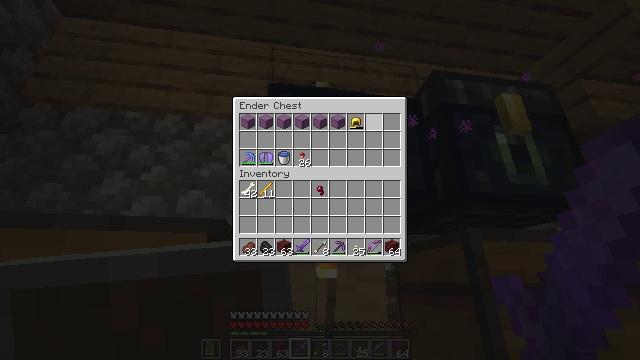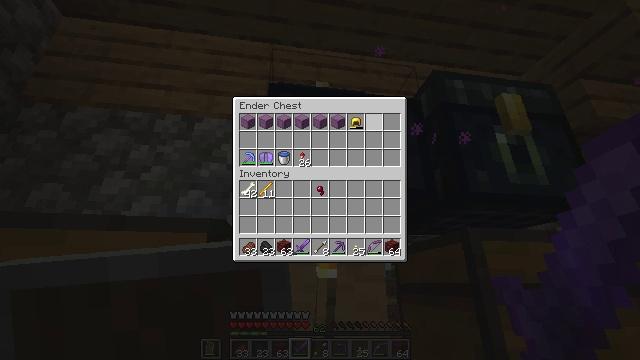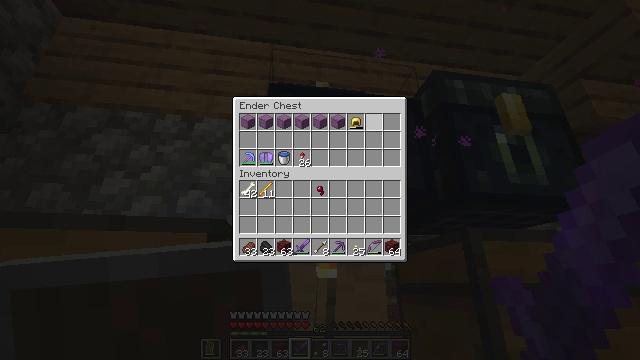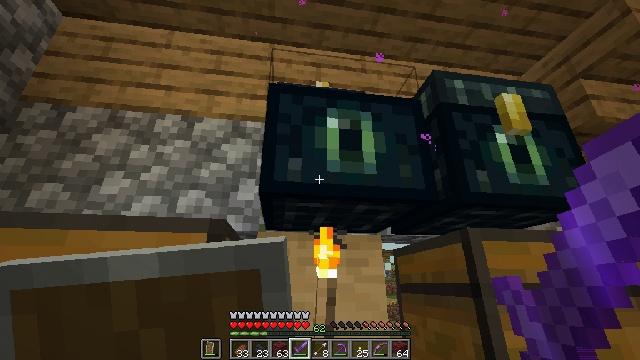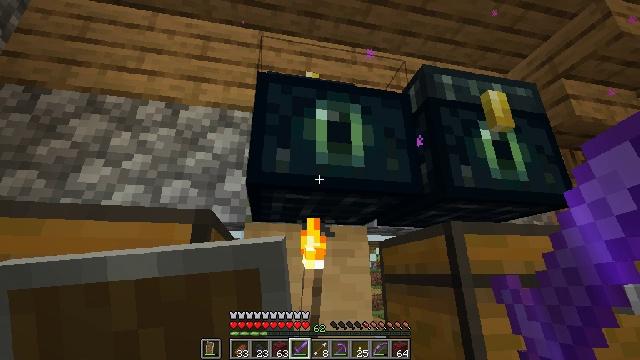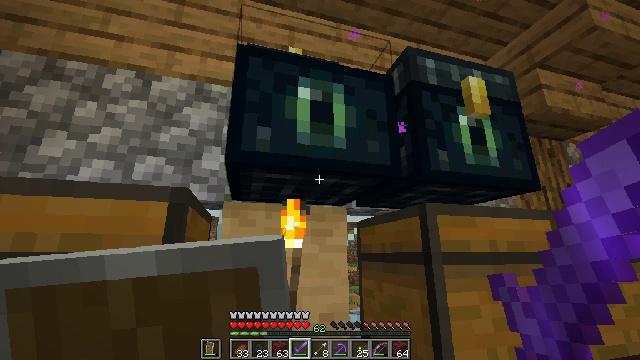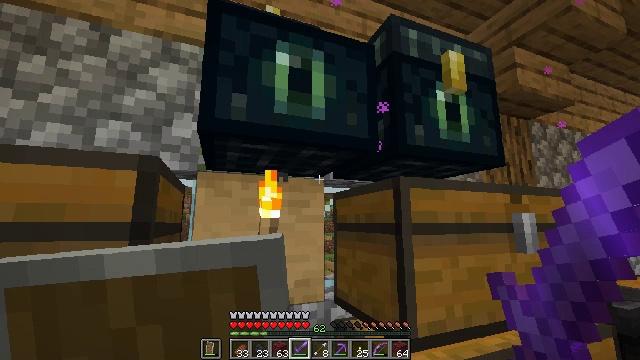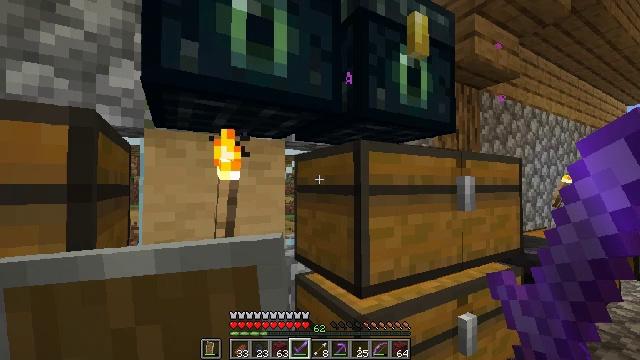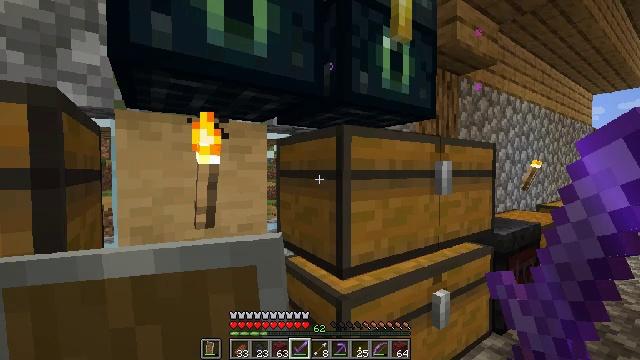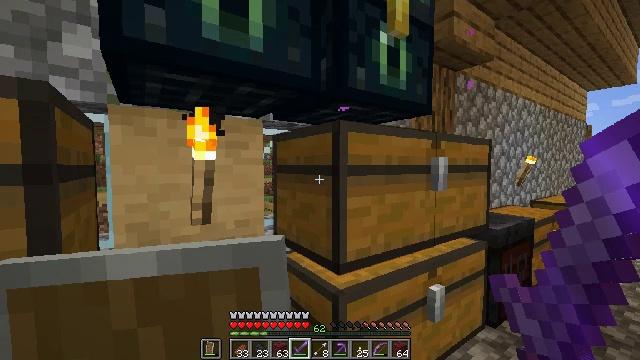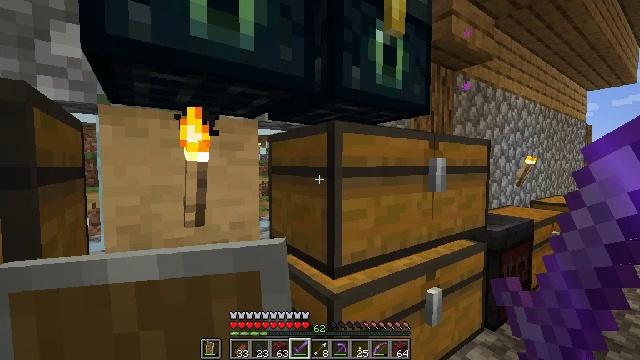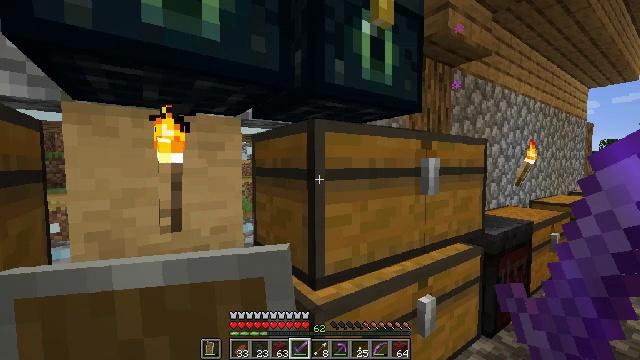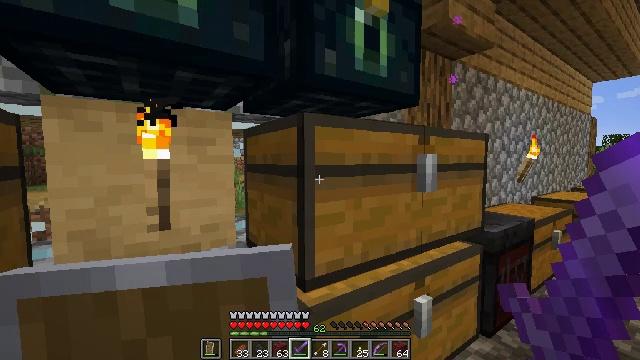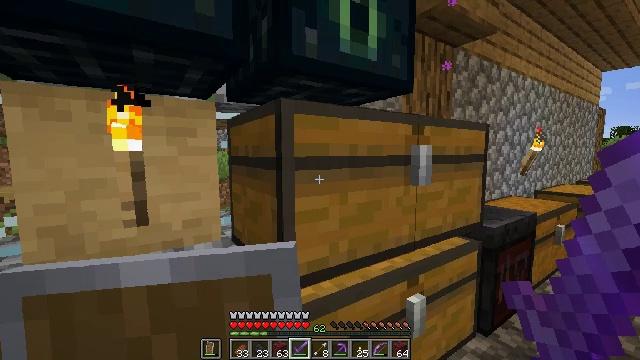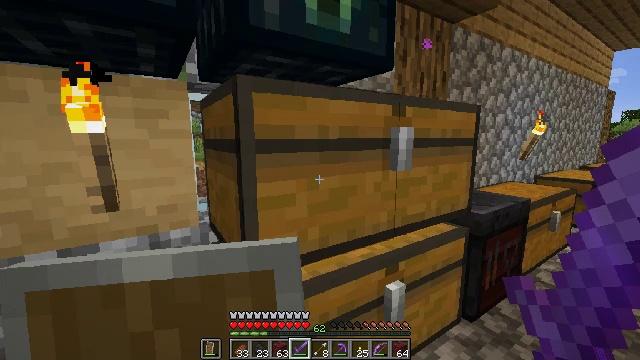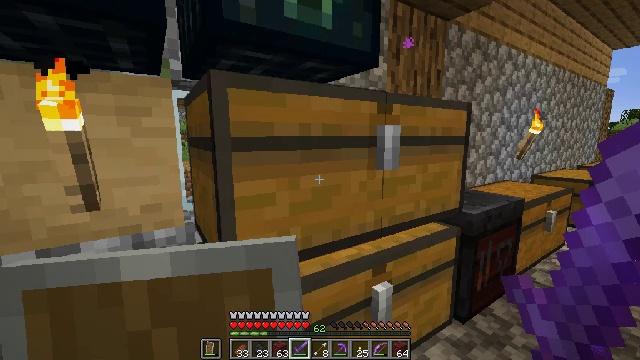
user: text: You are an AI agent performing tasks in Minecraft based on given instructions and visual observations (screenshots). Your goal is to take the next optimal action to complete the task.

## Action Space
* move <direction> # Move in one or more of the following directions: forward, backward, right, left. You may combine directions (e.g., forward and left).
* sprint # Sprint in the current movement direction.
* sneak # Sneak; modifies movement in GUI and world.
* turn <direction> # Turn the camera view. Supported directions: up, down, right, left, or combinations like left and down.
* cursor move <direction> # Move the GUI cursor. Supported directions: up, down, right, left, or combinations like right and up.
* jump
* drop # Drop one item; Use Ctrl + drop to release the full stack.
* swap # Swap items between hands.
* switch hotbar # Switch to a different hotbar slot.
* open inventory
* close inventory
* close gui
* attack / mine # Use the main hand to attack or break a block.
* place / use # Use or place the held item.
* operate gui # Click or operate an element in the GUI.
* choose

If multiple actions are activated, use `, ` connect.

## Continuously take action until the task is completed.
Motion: motion action
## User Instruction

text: Open the crafting table to make an ender eye.
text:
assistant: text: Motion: sneak
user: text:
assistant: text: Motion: no_op
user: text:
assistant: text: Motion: open inventory
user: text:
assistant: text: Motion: turn right and down, open inventory
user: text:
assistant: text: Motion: turn right and down
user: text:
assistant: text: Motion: turn right and down
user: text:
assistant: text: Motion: turn right and down
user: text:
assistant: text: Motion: turn right and down
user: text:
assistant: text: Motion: no_op
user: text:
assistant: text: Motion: move forward and move right
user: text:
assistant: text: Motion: move forward and move right
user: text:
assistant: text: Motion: move forward and move right
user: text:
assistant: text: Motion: move right, turn down
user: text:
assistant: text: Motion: turn down
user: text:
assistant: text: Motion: no_op
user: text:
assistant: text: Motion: no_op
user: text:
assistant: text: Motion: no_op
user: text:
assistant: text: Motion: no_op
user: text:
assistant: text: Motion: no_op
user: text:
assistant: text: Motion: no_op
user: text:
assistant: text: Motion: no_op
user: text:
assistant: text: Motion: no_op
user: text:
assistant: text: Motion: no_op
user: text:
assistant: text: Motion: no_op
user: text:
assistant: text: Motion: no_op
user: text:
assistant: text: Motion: no_op
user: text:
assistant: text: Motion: no_op
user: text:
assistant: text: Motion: no_op
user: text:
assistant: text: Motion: no_op
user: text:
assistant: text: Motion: no_op